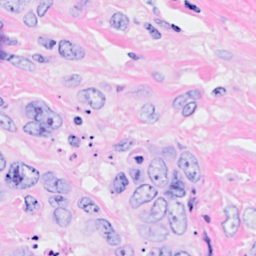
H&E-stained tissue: Breast